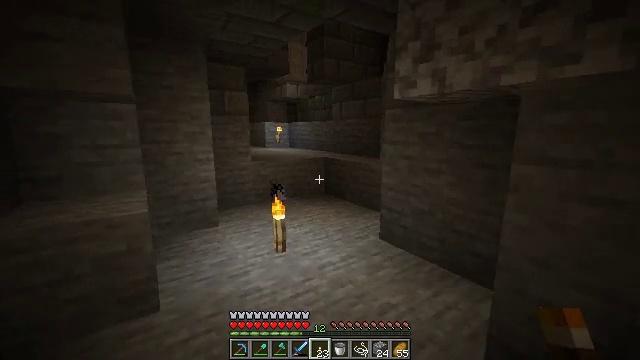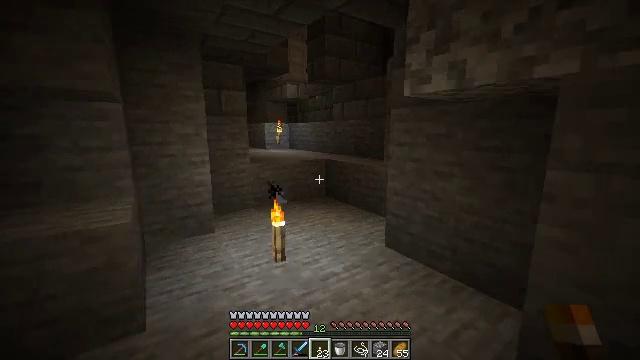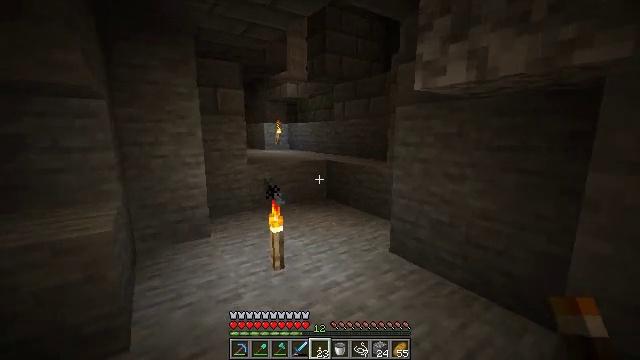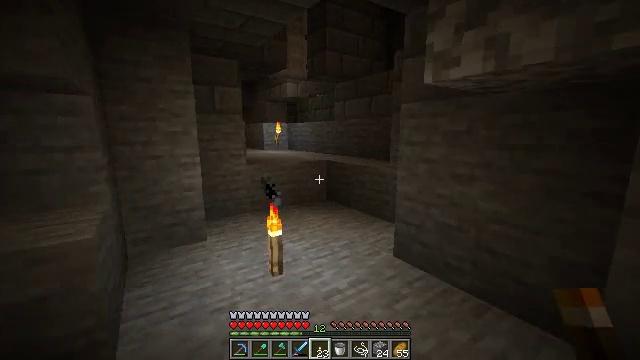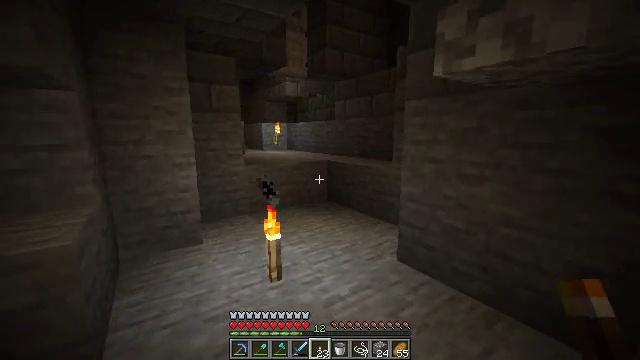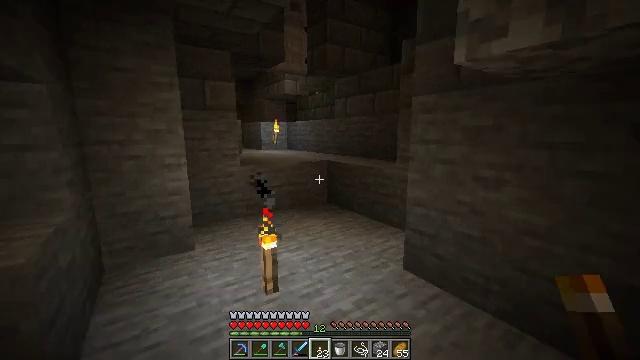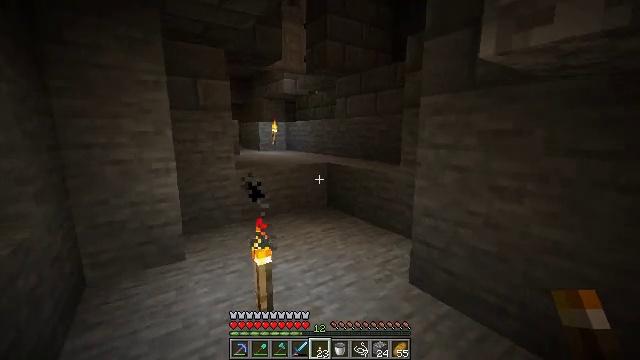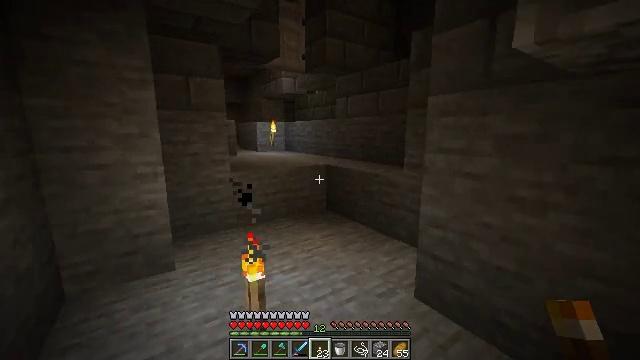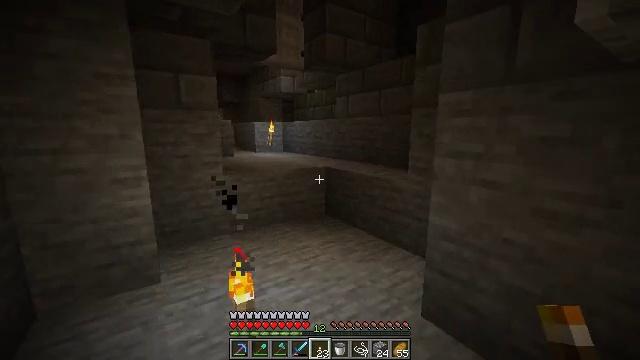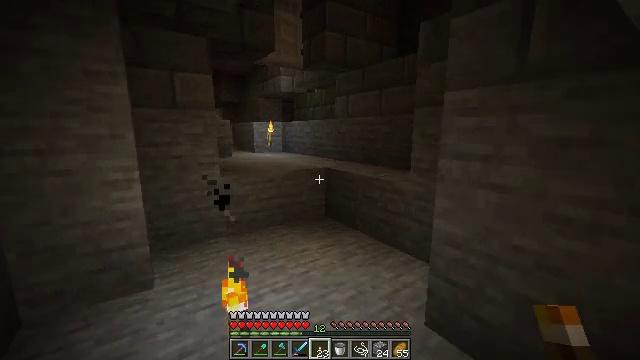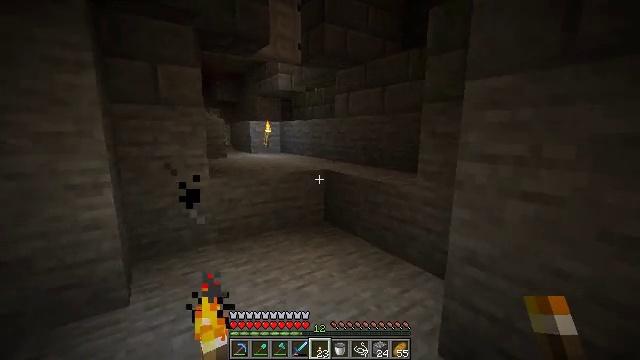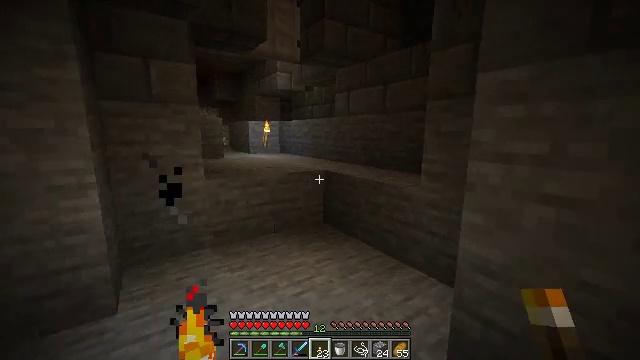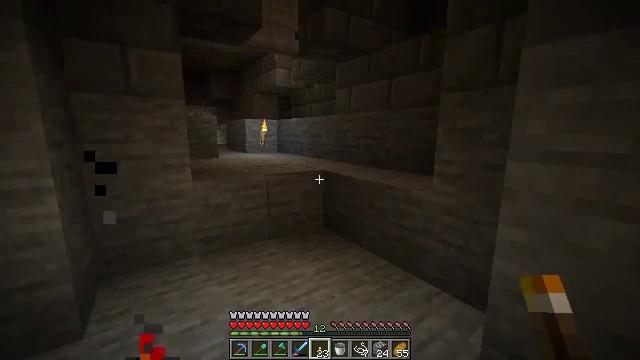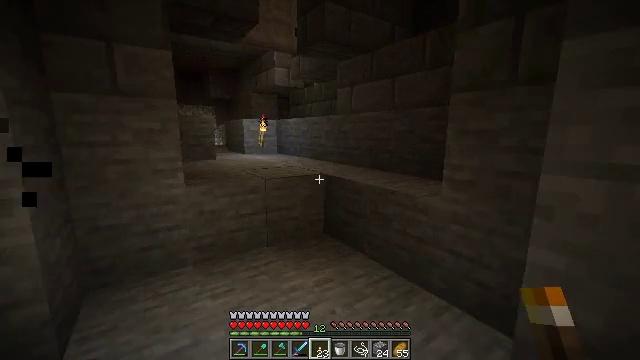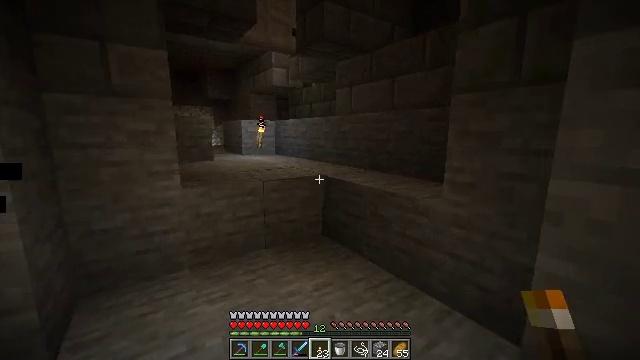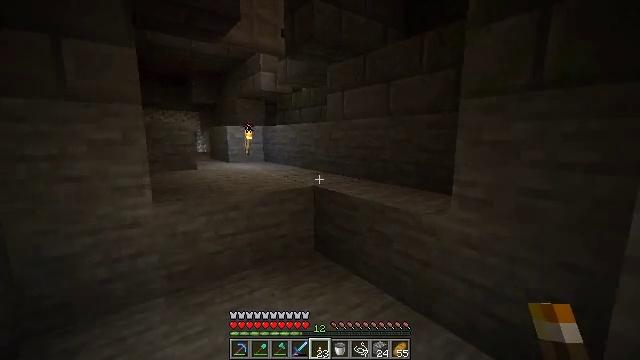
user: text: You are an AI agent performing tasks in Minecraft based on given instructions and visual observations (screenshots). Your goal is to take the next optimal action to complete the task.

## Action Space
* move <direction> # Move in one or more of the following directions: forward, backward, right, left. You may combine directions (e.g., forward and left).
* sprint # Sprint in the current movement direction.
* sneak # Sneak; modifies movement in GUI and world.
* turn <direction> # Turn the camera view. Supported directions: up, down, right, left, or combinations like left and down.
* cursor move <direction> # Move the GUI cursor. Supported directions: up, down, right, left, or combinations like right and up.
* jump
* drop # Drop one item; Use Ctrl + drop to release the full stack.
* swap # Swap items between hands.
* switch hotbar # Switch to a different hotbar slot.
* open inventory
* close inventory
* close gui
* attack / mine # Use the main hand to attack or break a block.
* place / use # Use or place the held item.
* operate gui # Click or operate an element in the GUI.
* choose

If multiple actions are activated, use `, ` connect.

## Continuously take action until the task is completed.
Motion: motion action
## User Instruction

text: Gather the cracked stone bricks from a structure.
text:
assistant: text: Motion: move forward
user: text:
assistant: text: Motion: move forward
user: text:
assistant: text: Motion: move forward
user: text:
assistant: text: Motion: move forward
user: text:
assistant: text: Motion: move forward
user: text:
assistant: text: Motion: move forward
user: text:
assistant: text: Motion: move forward
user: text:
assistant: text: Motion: move forward
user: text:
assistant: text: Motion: move forward
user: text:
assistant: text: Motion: move forward
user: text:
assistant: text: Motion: move forward
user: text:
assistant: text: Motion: move forward
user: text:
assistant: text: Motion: move forward
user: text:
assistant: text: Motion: move forward
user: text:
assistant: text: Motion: move forward, turn right and up
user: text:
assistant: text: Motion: move forward, turn right
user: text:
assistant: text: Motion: move forward
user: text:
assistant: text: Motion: move forward
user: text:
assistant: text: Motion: move forward, turn left
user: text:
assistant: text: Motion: move forward, turn left
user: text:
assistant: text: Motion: move forward, turn left
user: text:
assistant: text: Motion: move forward, turn right and down
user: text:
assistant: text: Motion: move forward, turn right
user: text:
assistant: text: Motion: move forward
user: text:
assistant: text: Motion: move forward
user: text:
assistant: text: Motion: move forward, jump
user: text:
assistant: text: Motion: move forward, jump
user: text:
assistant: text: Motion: move forward, turn right, jump
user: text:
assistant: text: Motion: move forward, turn right and up, jump
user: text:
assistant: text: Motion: move forward, turn right and up